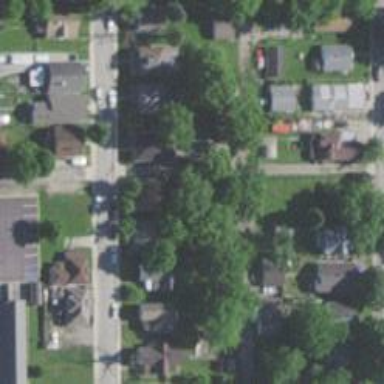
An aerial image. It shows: Alley classified as service road.